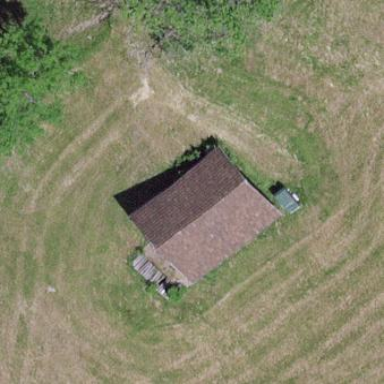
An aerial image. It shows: Stable.